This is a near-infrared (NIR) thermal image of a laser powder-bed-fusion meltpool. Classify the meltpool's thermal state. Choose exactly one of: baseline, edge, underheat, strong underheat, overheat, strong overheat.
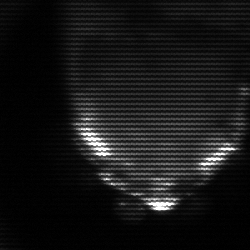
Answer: edge